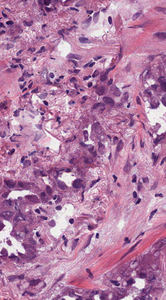
Tumor epithelial tissue: yes
Tumor-associated stroma tissue: yes
Normal tissue: no